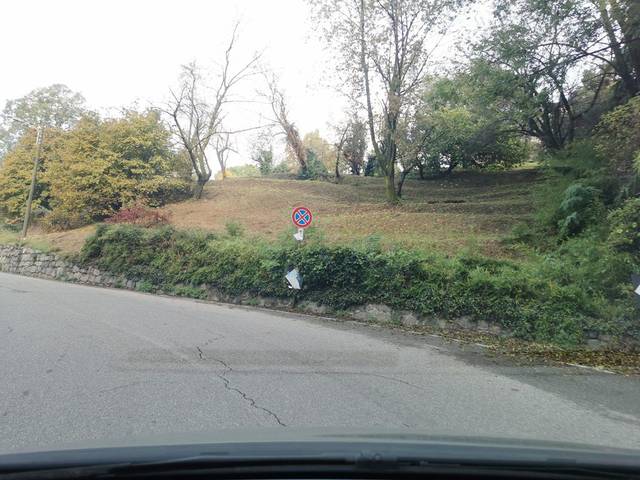
Region: Italy
Coordinates: 45.562, 8.044